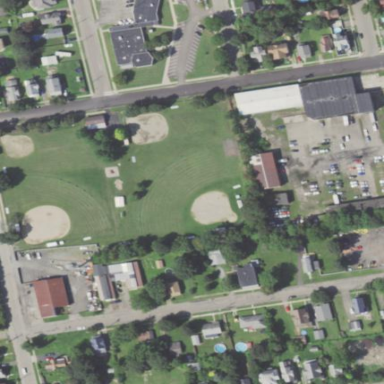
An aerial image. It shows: Baseball pitch for leisure land activities.